Question: So far, I have made a regular menu bar, but I am not sure how to make a custom CSS submenu bar like this one shown. Anyone have any pointers?
Picture:

How do you make the little arrow pointing up to the Layouts button?
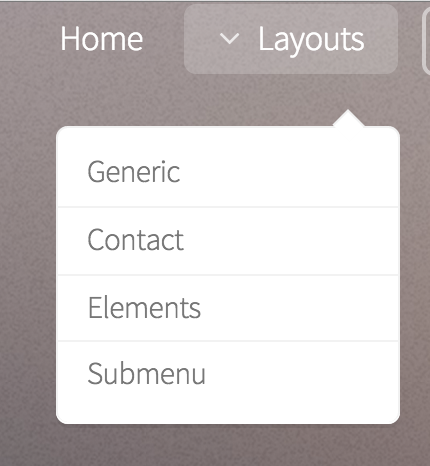
Answer: The little triangle is a combination of 3 things:
- ':before'':after'- - <URL>
So basically style the ':before' of the menu into a triangle using those rules and set it's position appropriately. You might need to do something like 'content: ' '; height: 0; width: 0; overflow: hidden;' on the pseudo selector to make it work.